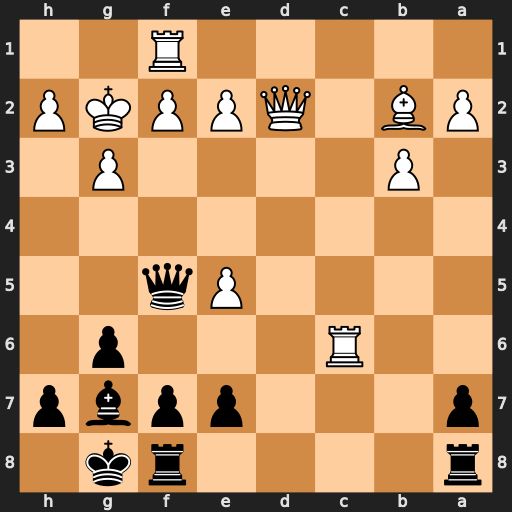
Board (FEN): r4rk1/p3ppbp/2R3p1/4Pq2/8/1P4P1/PB1QPPKP/5R2
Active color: b
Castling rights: -
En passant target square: -
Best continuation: Qe4+ Kg1 Qxc6